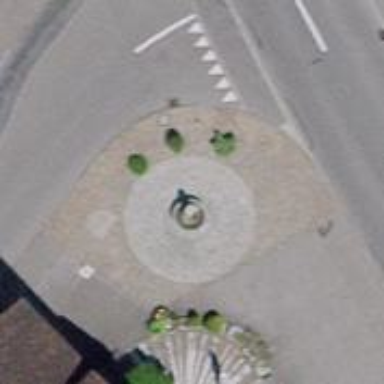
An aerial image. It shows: Fountain.